Question:
H matrix is n-by-n, n=10000. I can use loop to generate this matrix in matlab. I just wonder if there are any methods that can do this without looping in matlab.
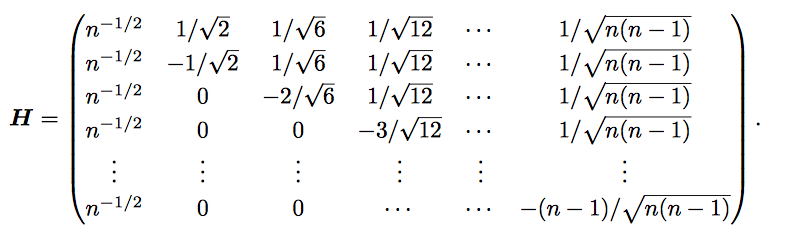
Answer: You can see that the upper right portion of the matrix consists of '1 / sqrt(n*(n-1))', the diagonal elements consist of '-(n-1)/sqrt(n*(n-1))', the first column consists of '1/sqrt(n)' and the rest of the elements are zero.
We can generate the full matrix that consists of the first column having all '1 / sqrt(n)', then having the rest of the columns with '1 / sqrt(n*(n-1))' then we'll need to modify the matrix to include the rest of what you want.
As such, let's concentrate on the elements that start from row 2, column 2 as these follow a pattern. Once we're done, we can construct the other things that build up the final matrix.
'''
x = 2:n;
Hsmall = repmat([1./sqrt(x.*(x-1))], n-1, 1);
'''
Next, we will tackle the diagonal elements:
'''
Hsmall(logical(eye(n-1))) = -(x-1)./sqrt(x.*(x-1));
'''
Now, let's zero the rest of the elements:
'''
Hsmall(tril(logical(ones(n-1)),-1)) = 0;
'''
Now that we're done, let's create a new matrix that pieces all of this together:
'''
H = [1/sqrt(n) 1./sqrt(x.*(x-1)); repmat(1/sqrt(n), n-1, 1) Hsmall];
'''
Therefore, the full code is:
'''
x = 2:n;
Hsmall = repmat([1./sqrt(x.*(x-1))], n-1, 1);
Hsmall(logical(eye(n-1))) = -(x-1)./sqrt(x.*(x-1));
Hsmall(tril(logical(ones(n-1)),-1)) = 0;
H = [1/sqrt(n) 1./sqrt(x.*(x-1)); repmat(1/sqrt(n), n-1, 1) Hsmall];
'''
Here's an example with 'n = 6':
'''
>> H
H =
Columns 1 through 3
0.408248290463863 0.707106781186547 0.408248290463863
0.408248290463863 -0.707106781186547 0.408248290463863
0.408248290463863 0 -0.816496580927726
0.408248290463863 0 0
0.408248290463863 0 0
0.408248290463863 0 0
Columns 4 through 6
0.288675134594813 0.223606797749979 0.182574185835055
0.288675134594813 0.223606797749979 0.182574185835055
0.288675134594813 0.223606797749979 0.182574185835055
-0.866025403784439 0.223606797749979 0.182574185835055
0 -0.894427190999916 0.182574185835055
0 0 -0.912870929175277
'''